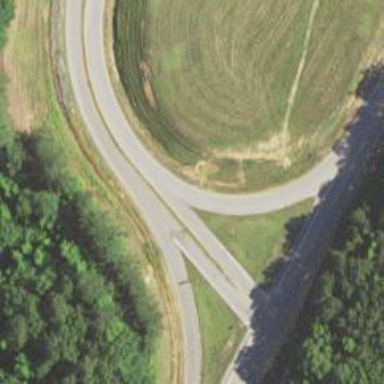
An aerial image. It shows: Trunk link highway.